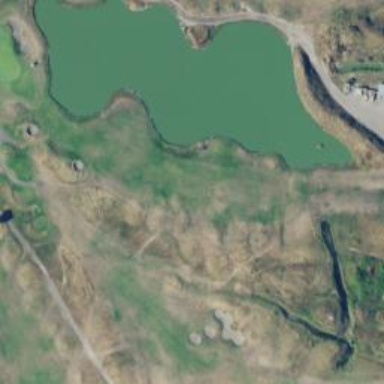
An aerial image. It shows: Grassy area designated as golf fairway.